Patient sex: F
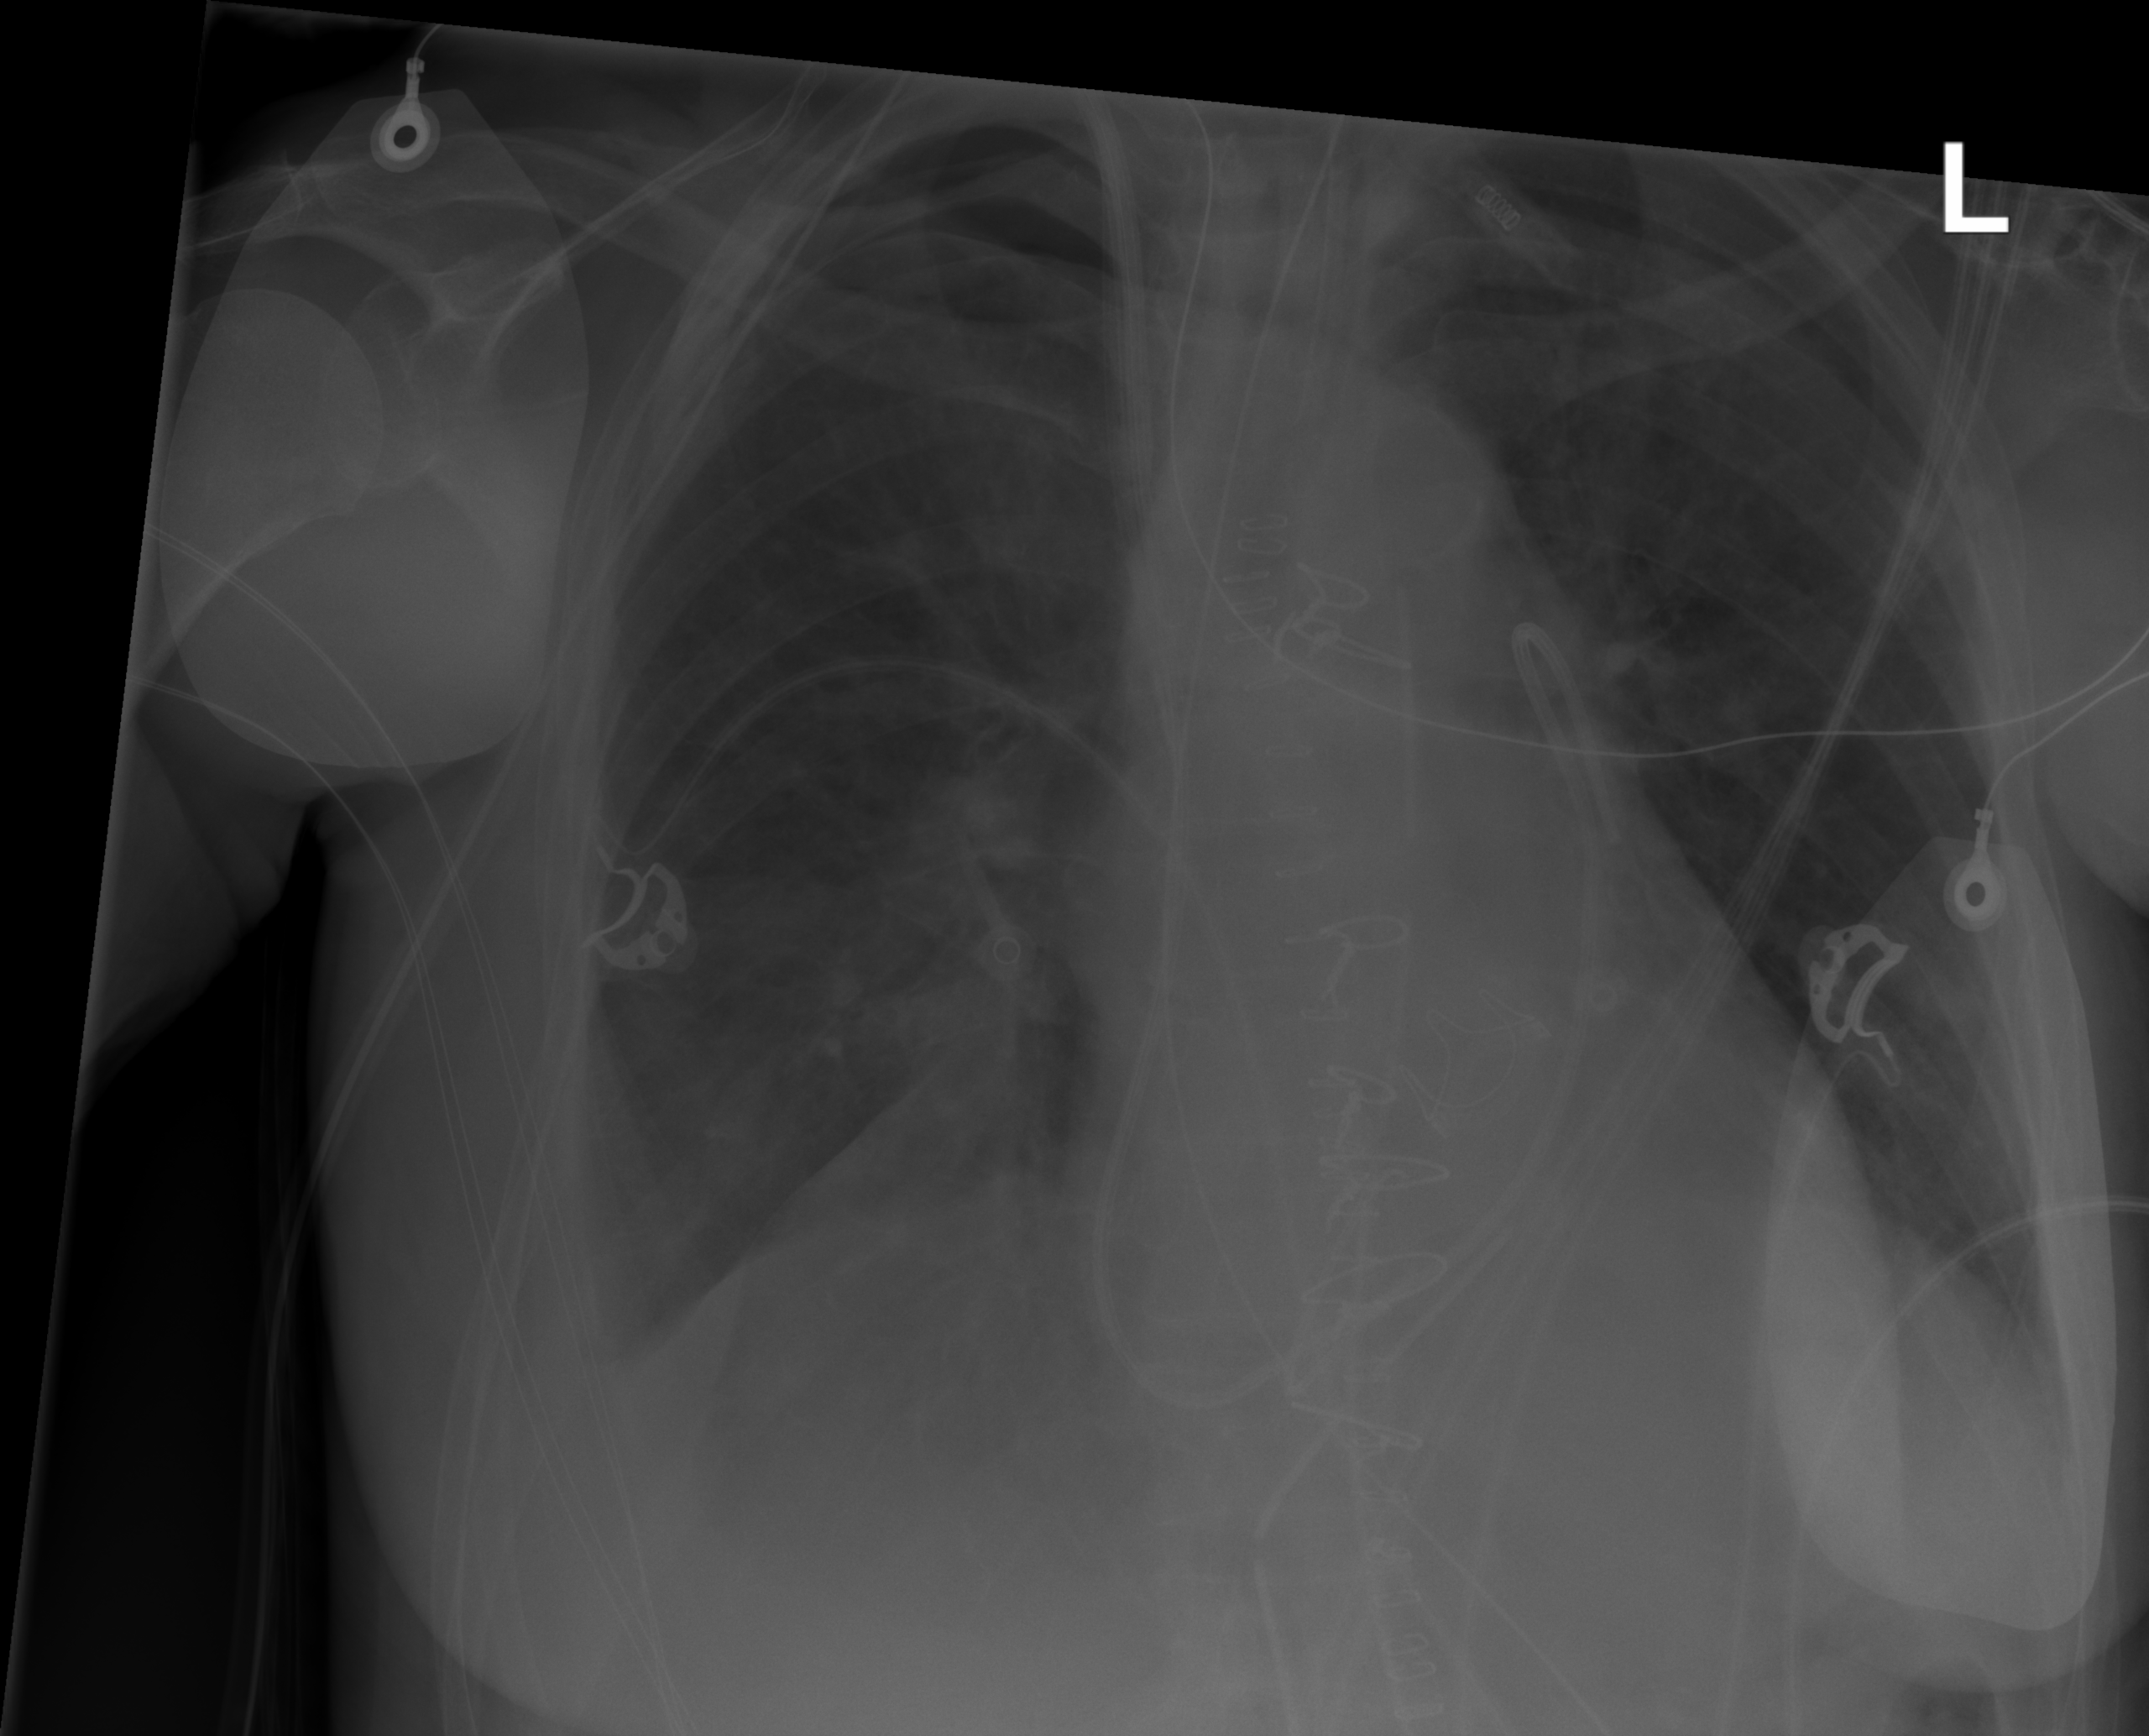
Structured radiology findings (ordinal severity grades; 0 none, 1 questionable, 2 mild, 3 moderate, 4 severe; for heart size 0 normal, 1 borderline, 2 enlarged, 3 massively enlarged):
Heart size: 2
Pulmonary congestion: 0
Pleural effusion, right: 2
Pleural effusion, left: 0
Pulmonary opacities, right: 0
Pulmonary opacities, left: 0
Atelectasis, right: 2
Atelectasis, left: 0